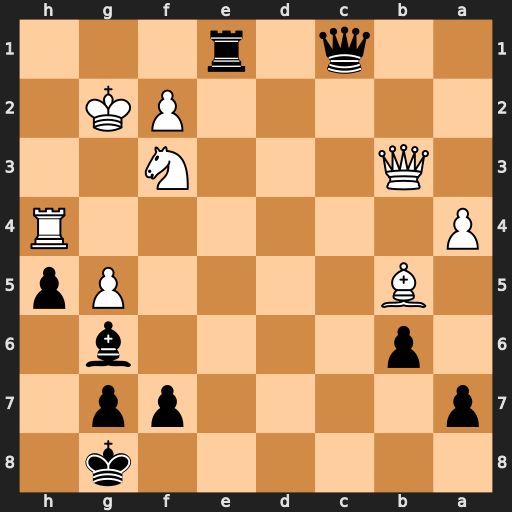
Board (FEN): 6k1/p4pp1/1p4b1/1B4Pp/P6R/1Q3N2/5PK1/2q1r3
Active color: b
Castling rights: -
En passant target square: -
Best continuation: Be4 Rxe4 Rxe4